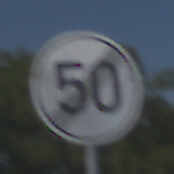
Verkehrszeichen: EndeGeschwindigkeit50
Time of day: Midday
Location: Outdoor (Nature)
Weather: Clear
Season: NotSpecified
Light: Natural